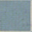
Piece: xx